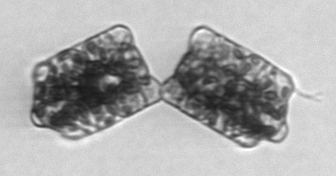
Label: Biddulphia